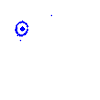
Particle: electron